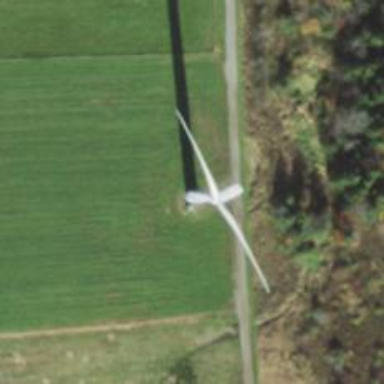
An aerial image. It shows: Wind generator powered by wind. The generator type is horizontal axis and it uses wind turbines.